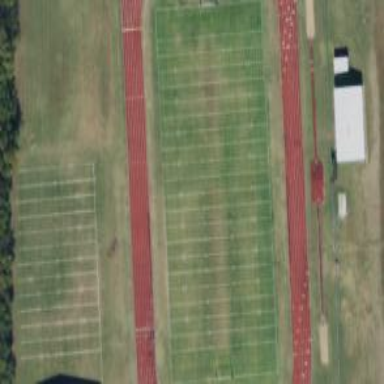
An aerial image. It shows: American football pitch.